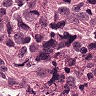
Metastatic tissue present: yes